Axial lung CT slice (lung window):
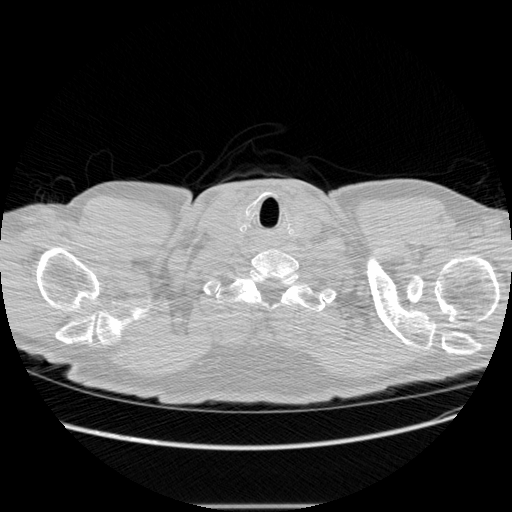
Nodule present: no